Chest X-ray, PA view. Patient: 29 years old, sex M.
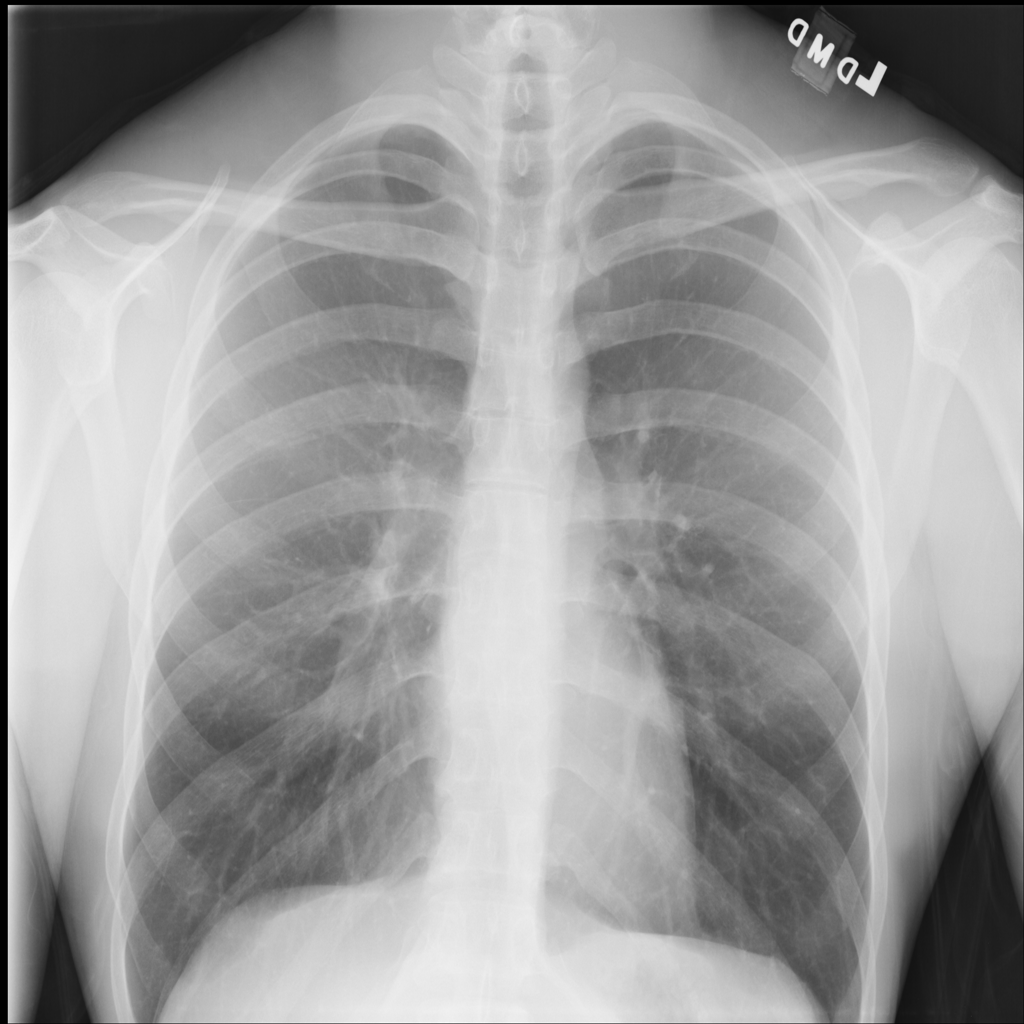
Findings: No Finding